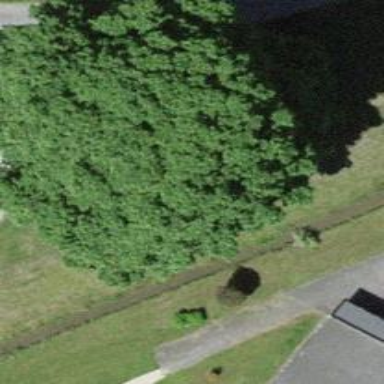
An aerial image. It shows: Fagus tree in its natural habitat.